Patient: sex F, age 54
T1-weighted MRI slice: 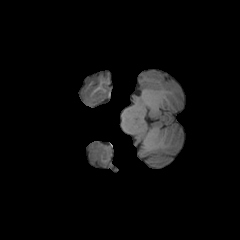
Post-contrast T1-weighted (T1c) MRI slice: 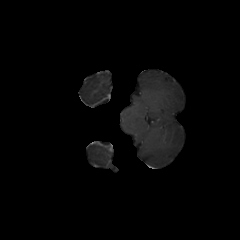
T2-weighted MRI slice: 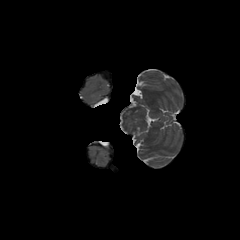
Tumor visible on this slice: no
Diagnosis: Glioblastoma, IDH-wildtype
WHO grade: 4